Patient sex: M
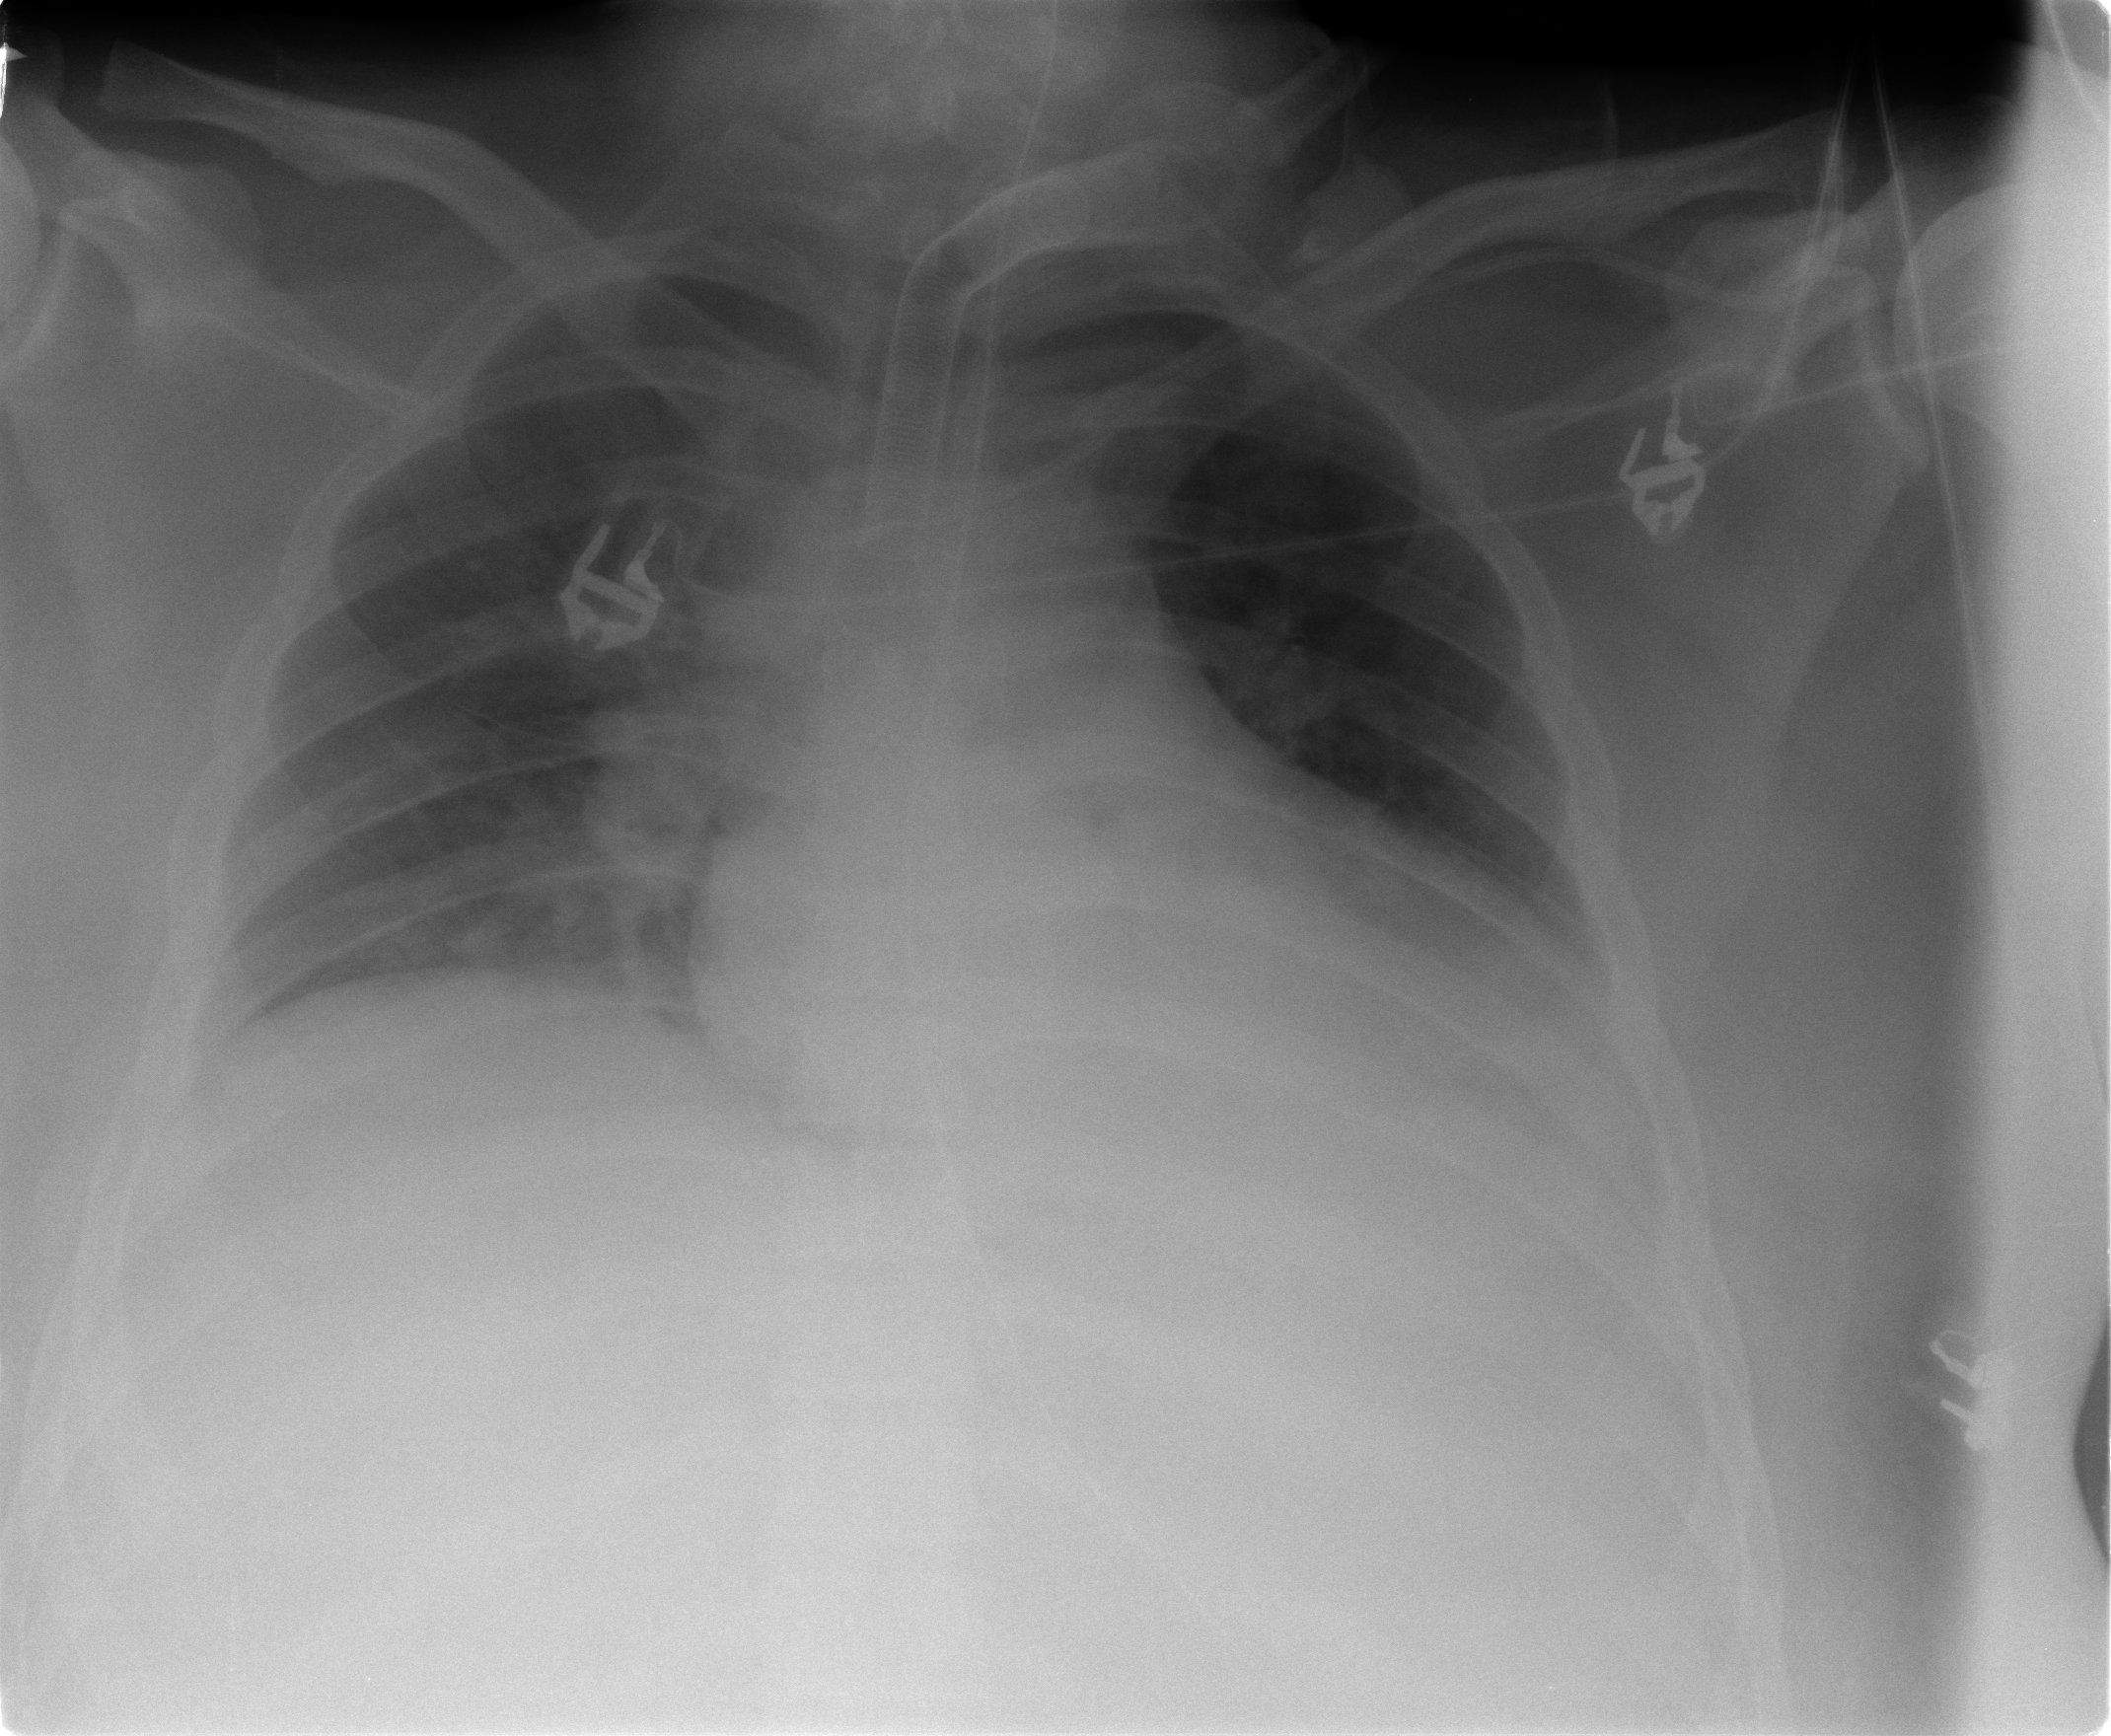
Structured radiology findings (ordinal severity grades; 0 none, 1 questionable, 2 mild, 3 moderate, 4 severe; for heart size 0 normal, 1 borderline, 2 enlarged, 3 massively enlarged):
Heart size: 2
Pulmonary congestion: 2
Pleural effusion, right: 1
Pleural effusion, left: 1
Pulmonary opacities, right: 1
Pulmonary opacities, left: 0
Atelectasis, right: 2
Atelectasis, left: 2